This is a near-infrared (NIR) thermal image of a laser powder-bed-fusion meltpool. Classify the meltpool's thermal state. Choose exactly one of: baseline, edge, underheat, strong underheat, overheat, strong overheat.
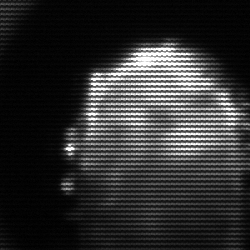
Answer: baseline